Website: bh-photo
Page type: customer-info-address
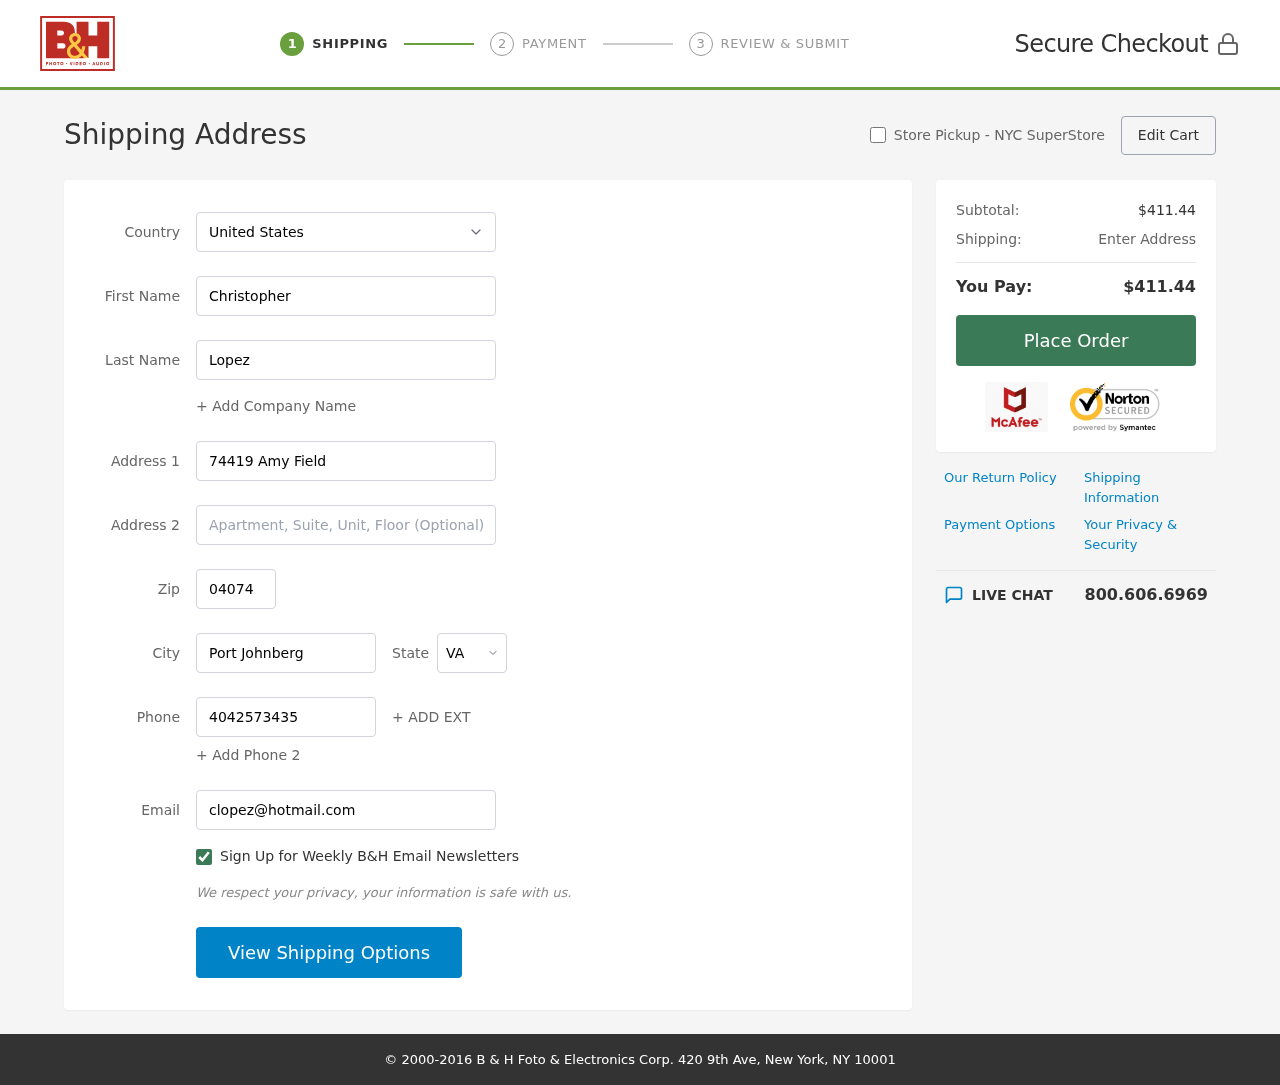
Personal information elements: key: PII_CITY
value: Port Johnberg
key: PII_COUNTRY
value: United States
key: PII_EMAIL
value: clopez@hotmail.com
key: PII_FIRSTNAME
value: Christopher
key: PII_LASTNAME
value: Lopez
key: PII_PHONE
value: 4042573435
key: PII_POSTCODE
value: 04074
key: PII_STATE_ABBR
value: VA
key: PII_STREET
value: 74419 Amy Field
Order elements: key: ORDER_SUBTOTAL
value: $411.44
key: ORDER_TOTAL
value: $411.44